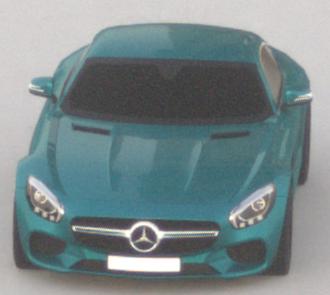
Make: Mercedes-Benz
Model: AMG GT Coupé
Detailed model: AMG GT (190) Coupé
Model produced from: 2014/10
Model produced until: 2017/01
Doors: 2
Color: blue
Road condition: dry road
Daytime: sunrise or sunset
Contrast: low contrast